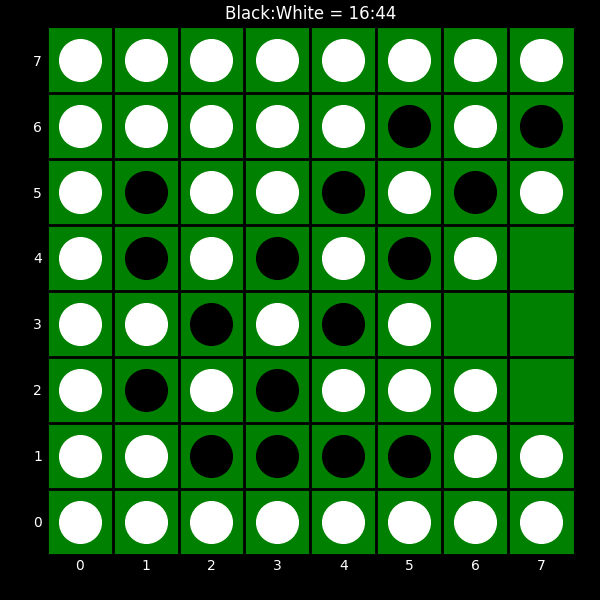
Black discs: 16
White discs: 44